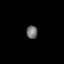
Tissue: lung
Cell type: Epithelial cells
Senescence score: 0.1989
Nuclear area (px): 145
Mean DAPI intensity: 111.786